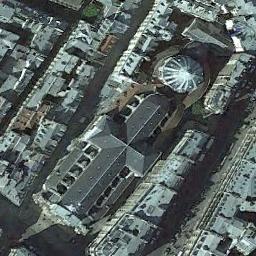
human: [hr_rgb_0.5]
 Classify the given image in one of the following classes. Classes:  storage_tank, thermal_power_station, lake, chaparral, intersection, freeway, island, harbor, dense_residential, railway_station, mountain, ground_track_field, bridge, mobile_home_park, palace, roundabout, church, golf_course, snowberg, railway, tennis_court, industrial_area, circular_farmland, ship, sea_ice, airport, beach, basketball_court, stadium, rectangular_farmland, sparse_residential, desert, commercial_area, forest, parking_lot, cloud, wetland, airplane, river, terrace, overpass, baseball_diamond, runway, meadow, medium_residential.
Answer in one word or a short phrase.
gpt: church